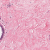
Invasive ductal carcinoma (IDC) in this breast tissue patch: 0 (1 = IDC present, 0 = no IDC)